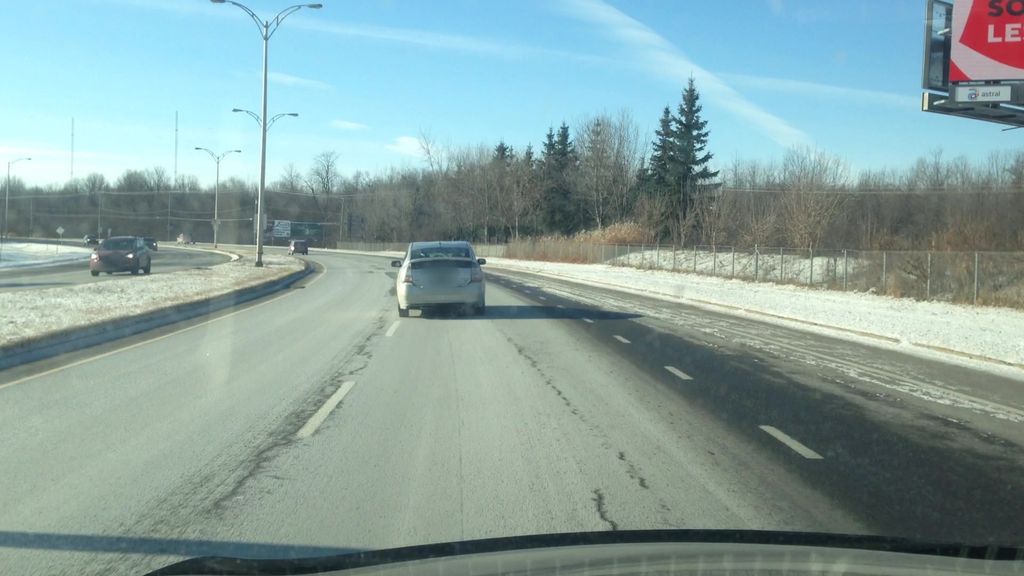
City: montreal